Question: I am very new in 'Typo3 world' (I came from Joomla and WordPress), I am reading the official documentation and I have some doubts related to the use of the
I have installed the and I have started the related demo web site.
So I open the backend and I go into the backend module.
Ok, I am finding some important difference from what I can read here: <URL>
these difference are:
1. The root of my website is Welcom to Typo3 and not Home (as in the documentation) but maybe is only a naming thing...
2. My root is not a shortcut but the first page (that is named Home and not "Welcom on Typo3") is a shortcut that seems to point to nowhere: if I show this page by the contestual menu I obtain the main Apache message: "It works!
This is the default web page for this server.
The web server software is running but no content has been added, yet."
I attach an immage of what I see in my pages module of my backend after the installation of Typo3 on my Ubuntu system:
As you can see I have that the is named and this is (but editing it is signed as "standard" page) and the is a child of the page root page and is a shortcut.

Why? Is these thing normal? Are changed something from when the documentation was written?
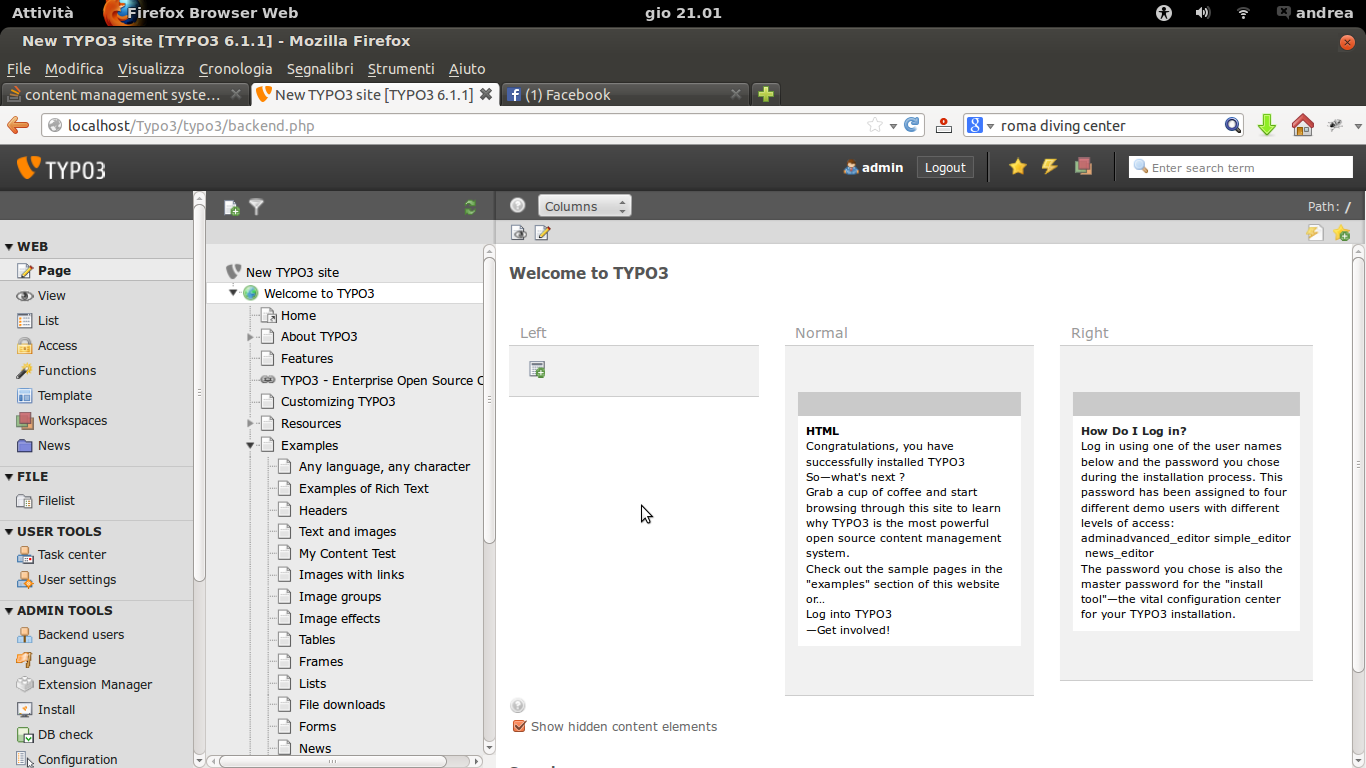
Answer: During the 'Getting Started Code Spring in Venlo' last year, we change the page structure a bit. The documentation you are using still refers to the 'TYPO3 CMS 4.4 Introduction Package', especially the screenshots are all from that time.
We are currently updating the manual to be up2date when 'TYPO3 CMS 6.2 LTS' will be released.
Now to the page structure:
The root page is the actual page holding the content. Therefore it is named 'Welcome to TYPO3'. Below that page is a dummy page named 'Home' which is a shortcut the the former page.
This had the advantage that visitors do not get redirected if they visit the home page as it was with the earlier structure of those two pages switched.
The new structure works fine. If you open that page ('Home')from the backend, then you will get redirected to the root shortcut destination ('Welcome to TYPO3').
If this redirect fails, then something is strange about your setup. Please carefully check the URL in your browser and see if it matches the URL if your frontend site.